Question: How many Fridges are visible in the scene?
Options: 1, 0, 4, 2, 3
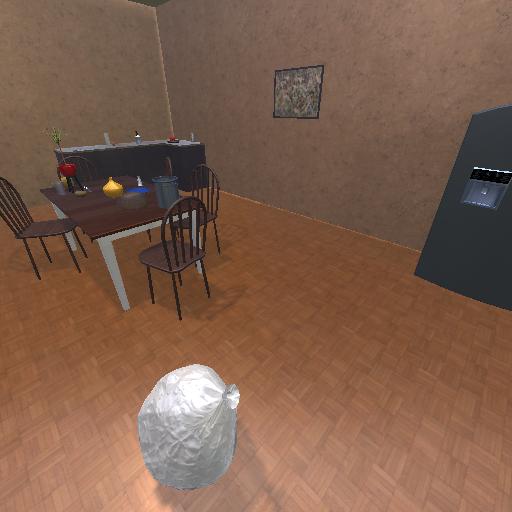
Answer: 1